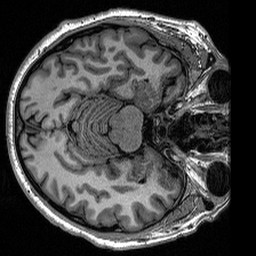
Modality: T1w
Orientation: axial
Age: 43
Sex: male
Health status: healthy
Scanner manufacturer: siemens
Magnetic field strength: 1.5 T
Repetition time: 2.73 s
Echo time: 0.00357 s